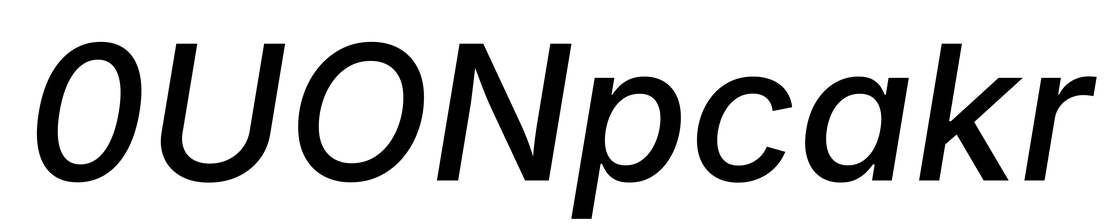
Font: Inter-Italic_Medium_Italic